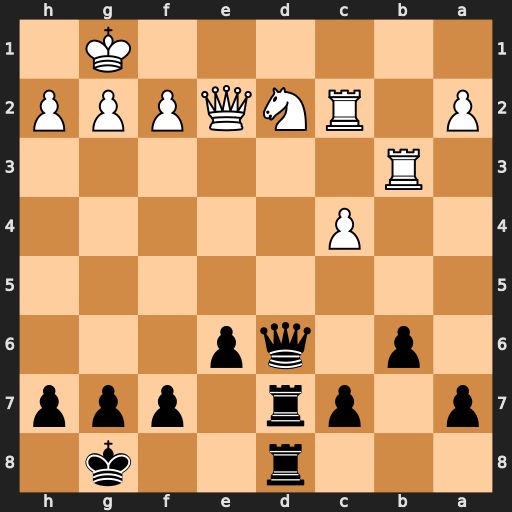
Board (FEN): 3r2k1/p1pr1ppp/1p1qp3/8/2P5/1R6/P1RNQPPP/6K1
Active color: b
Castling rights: -
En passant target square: -
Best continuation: Qxd2 Rxd2 Rxd2 Qf1 Rd1